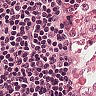
Metastatic tissue present: no